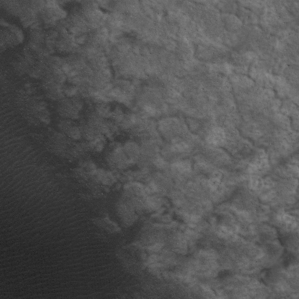
Label: non_frost